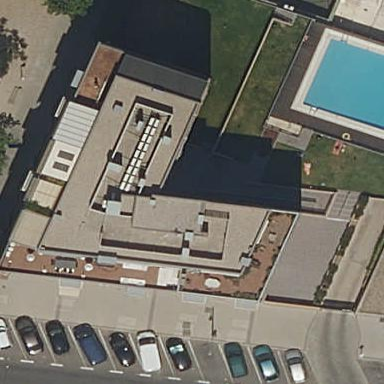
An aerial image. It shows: Residential building.